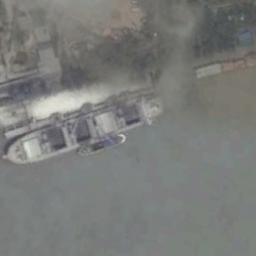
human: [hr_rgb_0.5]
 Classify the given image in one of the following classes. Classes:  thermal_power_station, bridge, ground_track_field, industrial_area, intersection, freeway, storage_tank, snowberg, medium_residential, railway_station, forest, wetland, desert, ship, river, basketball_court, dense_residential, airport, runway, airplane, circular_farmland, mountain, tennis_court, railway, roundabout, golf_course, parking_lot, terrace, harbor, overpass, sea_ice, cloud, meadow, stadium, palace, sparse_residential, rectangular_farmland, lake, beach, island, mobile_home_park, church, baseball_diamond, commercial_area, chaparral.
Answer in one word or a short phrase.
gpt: ship